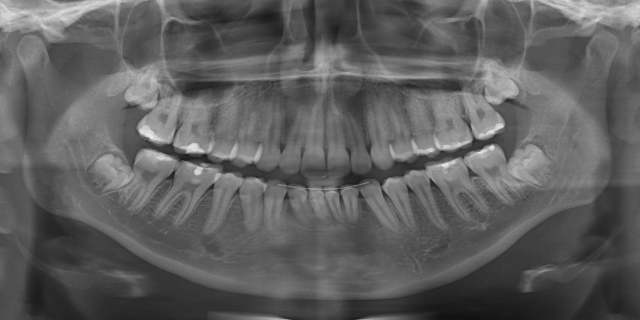
adult